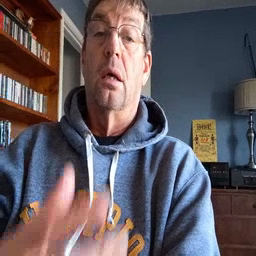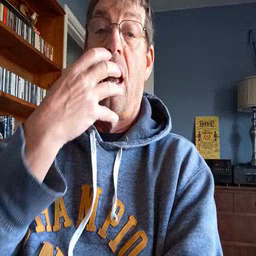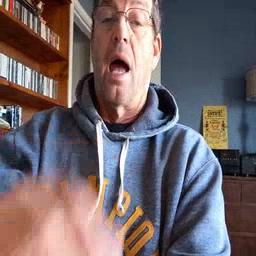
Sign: hot